九年级 · 度量几何学
如图所示, $\triangle A B C$ 的外接圆圆心 0 在 $A B$ 上, 点 $D$ 是 $B C$ 延长线上一点, $D M \perp A B$ 于 $M$, 交 $A C$ 于 $N$, 且 $A C=C D$. $C P$是 $\triangle C D N$ 的边 $\mathrm{ND}$ 上的中线.

(1) 求证: $A B=D N$;

(2) 试判断 $\mathrm{CP}$ 与 $\odot 0$ 的位置关系, 并证明你的结论.

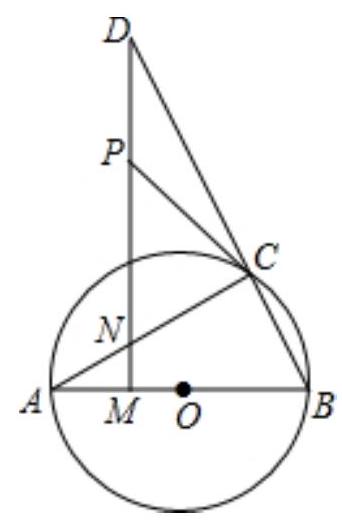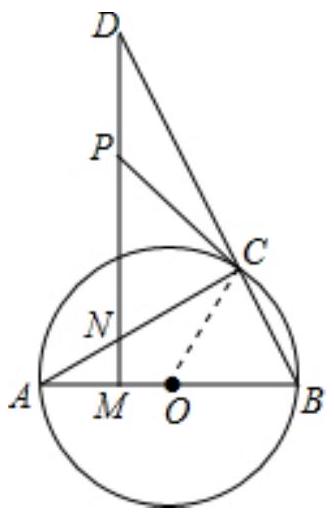
答案: 【分析】 (1) 根据圆周角定理得到 $\therefore \angle A C B=90^{\circ}$, 则 $\angle N C D=90^{\circ}$, 而 $D M \perp A B$, 根据等角的余角相等得到 $\angle A=\angle D$, 然后根据 “ $A S A$ ” 判断 $\triangle \mathrm{ABC} \cong \triangle \mathrm{DNC}$, 则 $A B=D N$;

(2) 根据直角三角形斜边上的中线性质得 $\mathrm{PC}=\mathrm{PN}=\frac{1}{2} D N$, 则 $\angle \mathrm{PCN}=\angle \mathrm{PNC}$, 所以 $\angle \mathrm{ANM}=\angle \mathrm{PCN}$, 而 $\angle \mathrm{A}=$ $\angle A C 0$, 于是得到 $\angle A C O+\angle P C N=90^{\circ}$,
即 $\angle \mathrm{PCO}=90^{\circ}$ ， 然后根据切线的判定定理得到 $\mathrm{CP}$ 是 $\odot 0$ 的切线.

(1) 证明: $\because A B$ 为 $\odot 0$ 的直径,

$\therefore \angle \mathrm{ACB}=90^{\circ} ，$ 则 $\angle \mathrm{NCD}=90^{\circ}$ ，

$\because \mathrm{DM} \perp \mathrm{AB}$,

$\therefore \angle \mathrm{AMN}=90^{\circ}$,

$\therefore \angle \mathrm{ABC}+\angle \mathrm{A}=\angle \mathrm{ABC}+\angle \mathrm{D}=90^{\circ}$,

$\therefore \angle \mathrm{A}=\angle \mathrm{D}$

在 $\triangle A B C$ 和 $\triangle D N C$ 中

$\left\{\begin{array}{l}\angle A=\angle D \\ A C=C D \\ \angle A C B=\angle N C D\end{array}\right.$,

$\therefore \triangle \mathrm{ABC} \cong \triangle \mathrm{DNC}(\mathrm{ASA})$,

$\therefore \mathrm{AB}=\mathrm{DN} ;$

(2) $\mathrm{CP}$ 是 $\odot 0$ 的切线. 理由如下:

连结 $O C$, 如图,

$\because \mathrm{CP}$ 是 $\triangle \mathrm{CDN}$ 的边 $\mathrm{ND}$ 上的中线, $\angle \mathrm{NCD}=90^{\circ}$,

$\therefore \mathrm{PC}=\mathrm{PN}=\frac{1}{2} D N$,

$\therefore \angle \mathrm{PCN}=\angle \mathrm{PNC}$,

$\because \angle \mathrm{ANM}=\angle \mathrm{PNC}$,

$\therefore \angle \mathrm{ANM}=\angle \mathrm{PCN}$,

$\because O A=0 C$,

$\therefore \angle \mathrm{A}=\angle \mathrm{ACO}$,

$\because \angle \mathrm{A}+\angle \mathrm{ANM}=90^{\circ}$,

$\therefore \angle \mathrm{ACO}+\angle \mathrm{PCN}=90^{\circ}$,
$\therefore \angle \mathrm{PCO}=90^{\circ}$,

$\therefore 0 \mathrm{C} \perp \mathrm{PC}$

$\therefore \mathrm{CP}$ 是 $\odot 0$ 的切线.